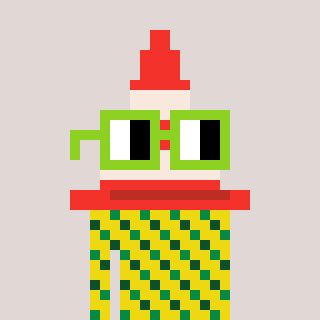
a pixel art character with square light green glasses, a cone-shaped head and a yellow-colored body on a warm background